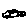
Label: car